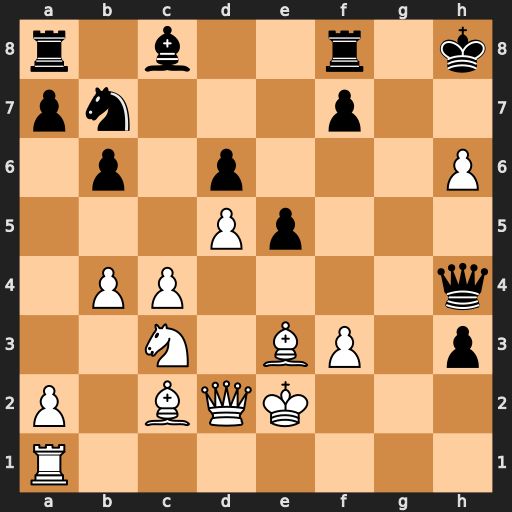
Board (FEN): r1b2r1k/pn3p2/1p1p3P/3Pp3/1PP4q/2N1BP1p/P1BQK3/R7
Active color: w
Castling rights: -
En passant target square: -
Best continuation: Bg5 Qxc4+ Bd3